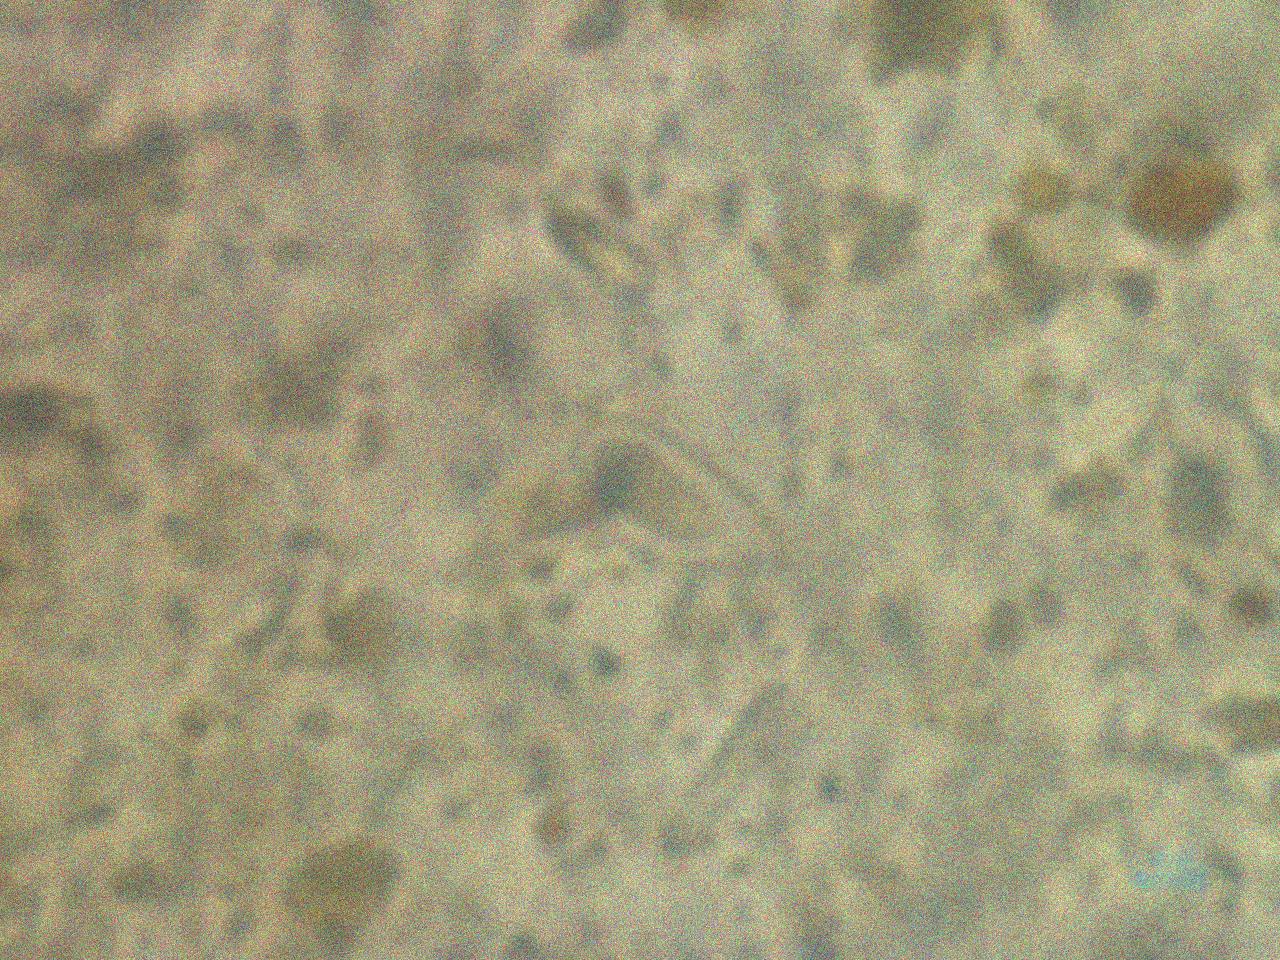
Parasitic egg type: Enterobius vermicularis